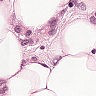
Metastatic tissue present: yes